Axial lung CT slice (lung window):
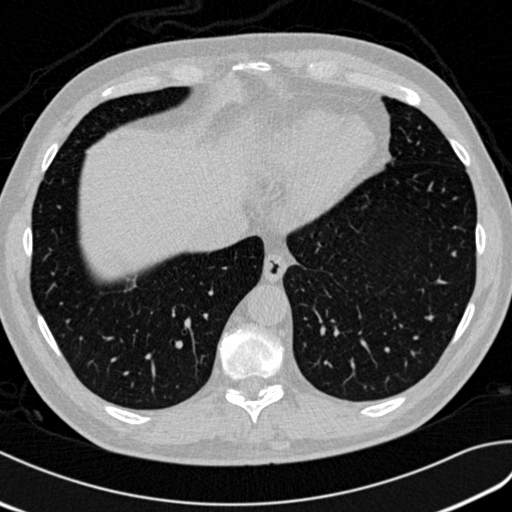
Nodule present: no